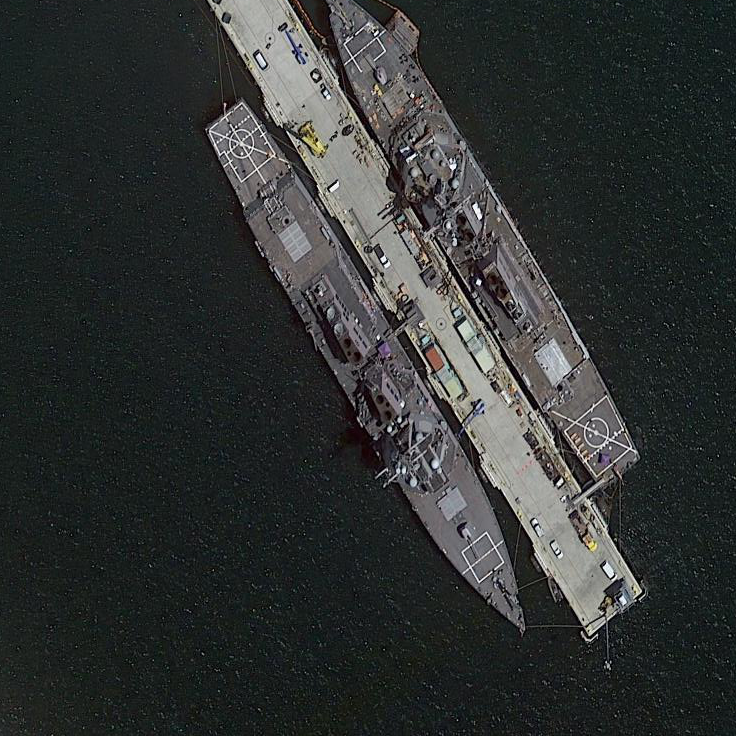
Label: destroyer